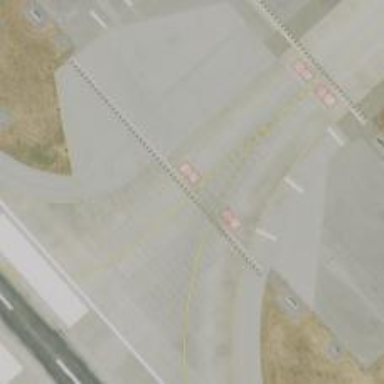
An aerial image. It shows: View of taxiway at the airport.